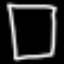
Label: square